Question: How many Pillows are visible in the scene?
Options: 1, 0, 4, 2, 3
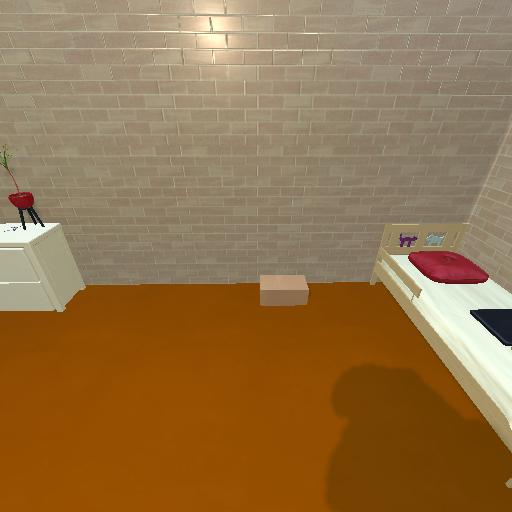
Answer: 1